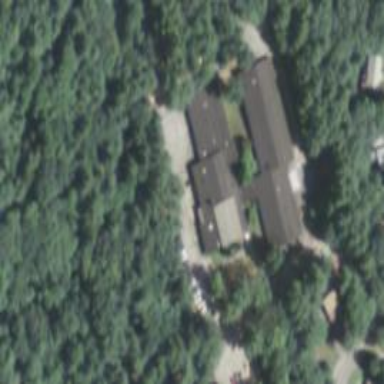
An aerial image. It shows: School building.